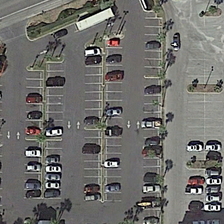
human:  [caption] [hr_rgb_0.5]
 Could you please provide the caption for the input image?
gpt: some cars are parked in a parking lot near a road .

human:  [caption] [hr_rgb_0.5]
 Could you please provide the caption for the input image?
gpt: some cars are parked in a parking lot near a road .

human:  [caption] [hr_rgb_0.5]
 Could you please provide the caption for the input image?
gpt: some cars are parked in a parking lot near a road .

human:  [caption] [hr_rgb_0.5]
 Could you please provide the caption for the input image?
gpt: some cars are parked in a parking lot near a road .

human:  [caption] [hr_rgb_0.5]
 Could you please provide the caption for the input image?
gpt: some cars are parked in a parking lot near a road .